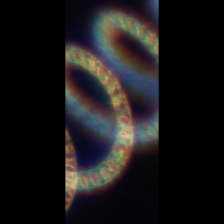
Taxon: Eucampia
Group: Diatoms